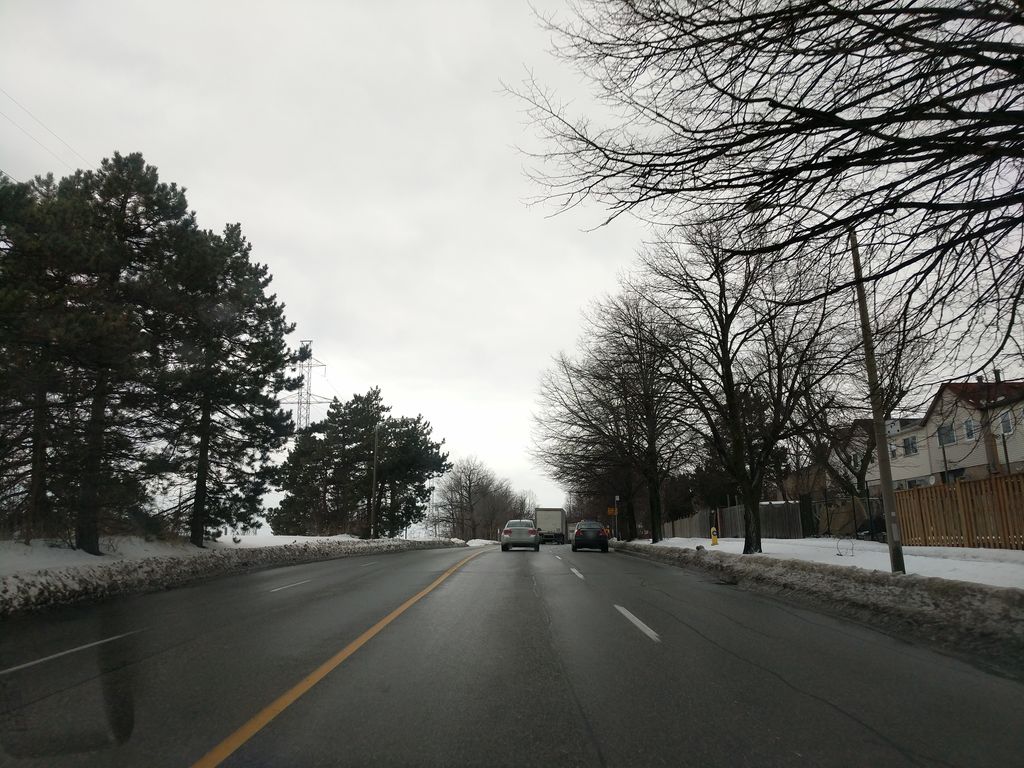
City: toronto